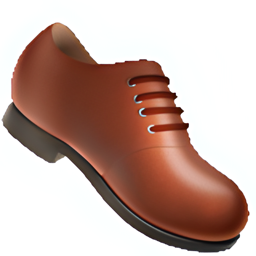
Name: mans shoe
Emoji: 👞
Group: Objects
Sub-group: clothing